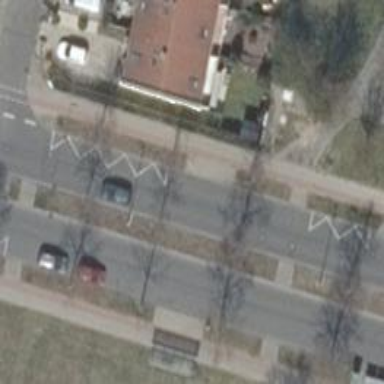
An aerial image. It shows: Public transport stop position.